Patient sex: M
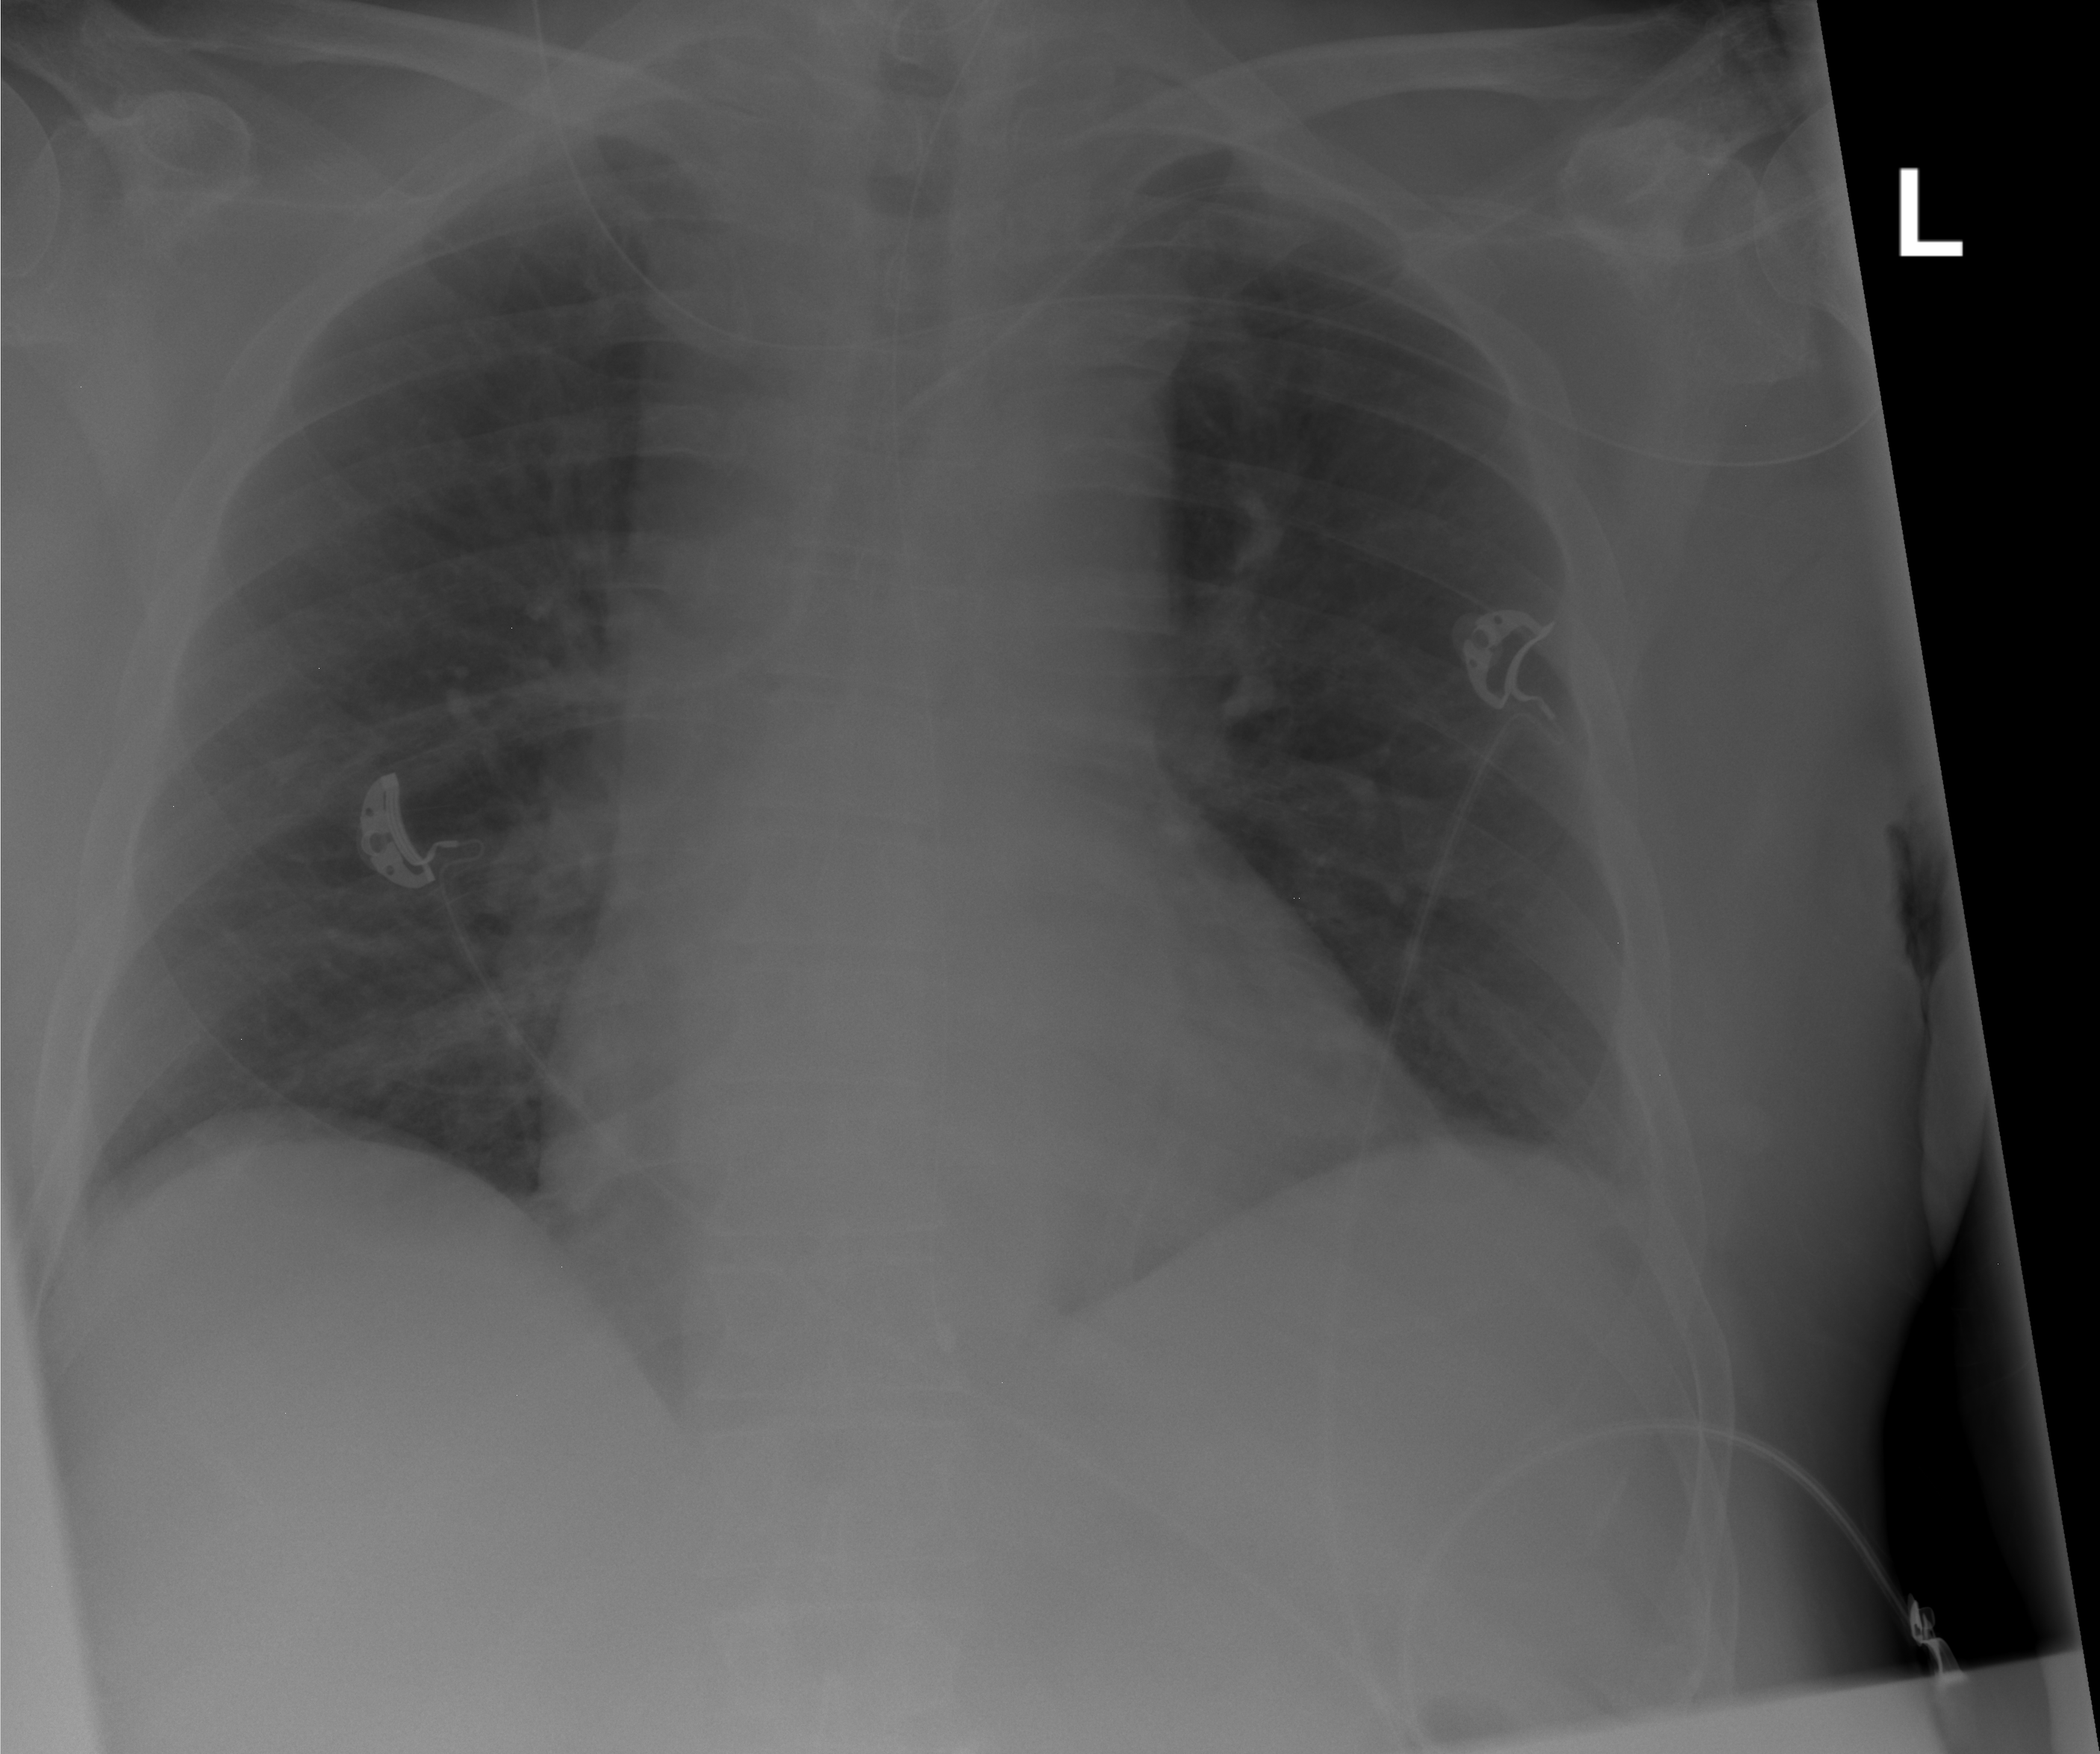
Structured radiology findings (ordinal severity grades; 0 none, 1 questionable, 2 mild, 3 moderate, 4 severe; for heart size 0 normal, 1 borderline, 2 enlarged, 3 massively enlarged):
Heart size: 0
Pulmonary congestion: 0
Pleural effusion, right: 0
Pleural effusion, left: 0
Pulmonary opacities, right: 0
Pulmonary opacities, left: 0
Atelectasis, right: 2
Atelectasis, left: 2